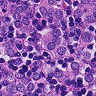
Metastatic tissue present: yes